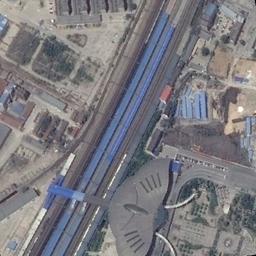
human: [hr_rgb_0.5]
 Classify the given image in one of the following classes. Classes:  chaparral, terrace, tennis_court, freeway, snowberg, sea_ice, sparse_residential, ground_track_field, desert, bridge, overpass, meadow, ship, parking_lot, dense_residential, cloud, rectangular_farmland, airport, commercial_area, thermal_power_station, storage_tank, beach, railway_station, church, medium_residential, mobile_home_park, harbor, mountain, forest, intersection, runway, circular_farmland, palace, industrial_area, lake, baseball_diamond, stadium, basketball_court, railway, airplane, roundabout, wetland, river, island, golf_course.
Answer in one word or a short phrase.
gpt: railway_station